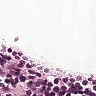
Metastatic tissue present: no